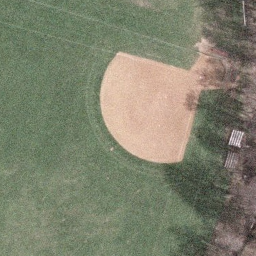
Label: baseball diamond